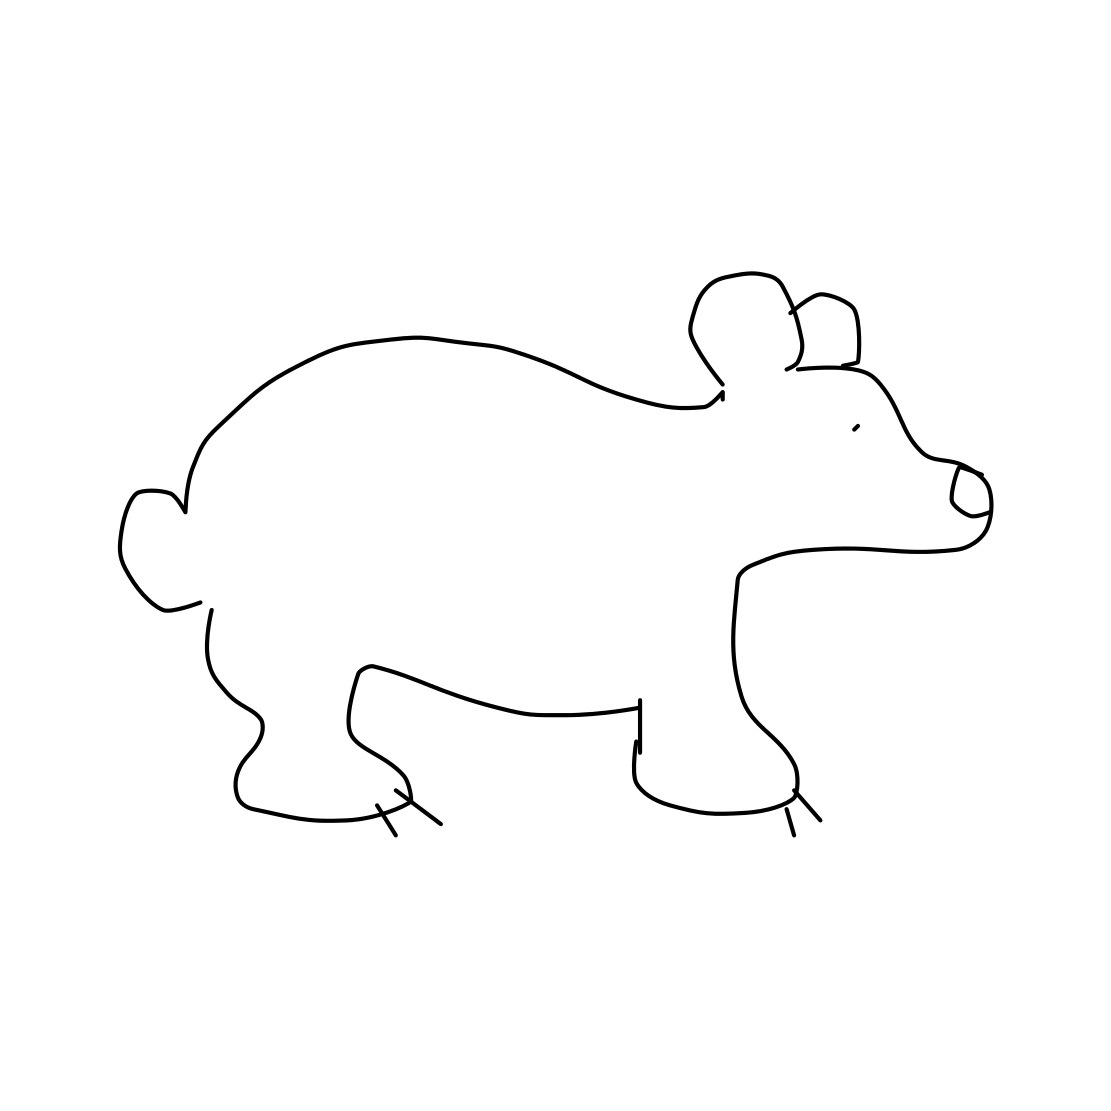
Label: bear (animal)